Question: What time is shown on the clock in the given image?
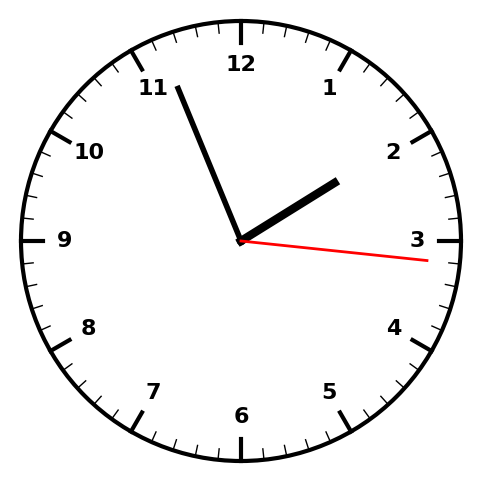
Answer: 01:56:16